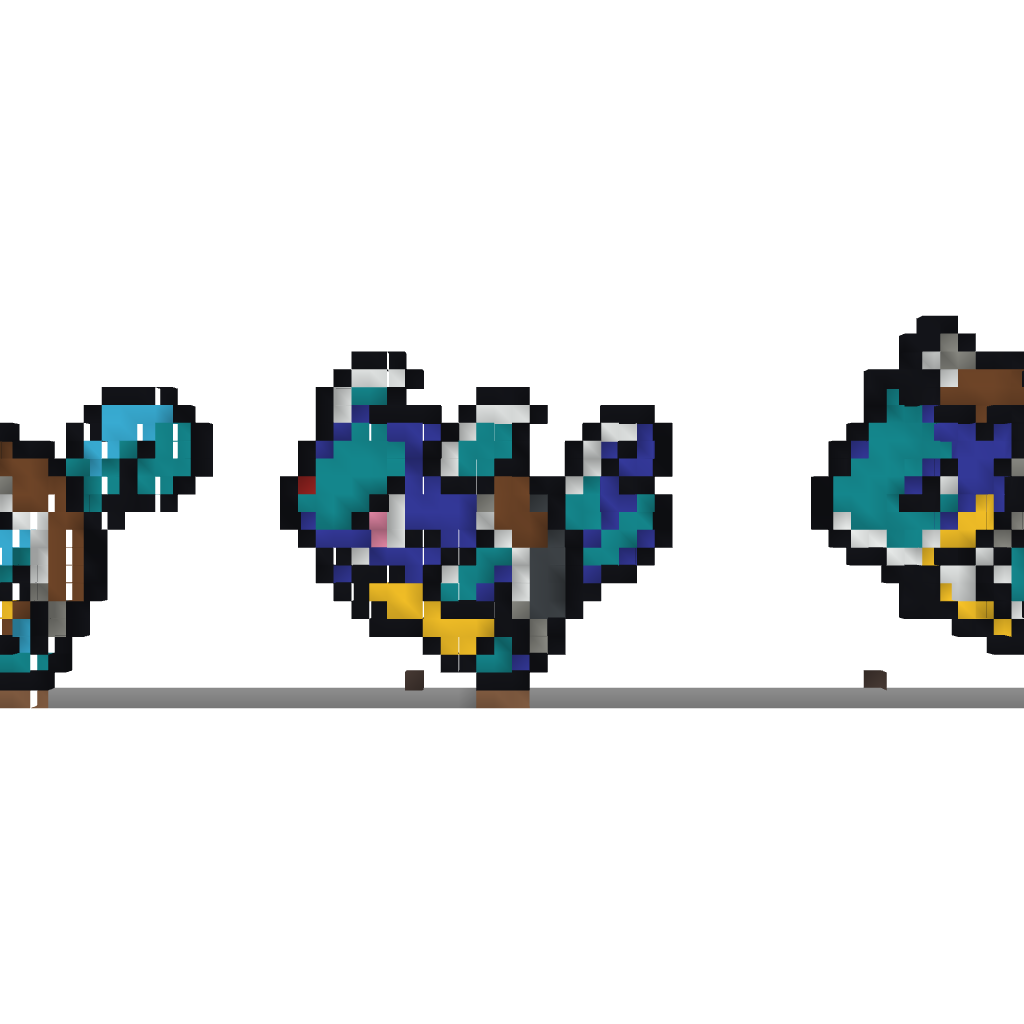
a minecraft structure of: Squirtle Wartortle and Blastoise Pixel Art